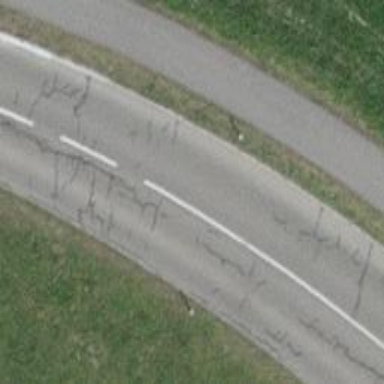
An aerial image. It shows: Tertiary road with asphalt surface.